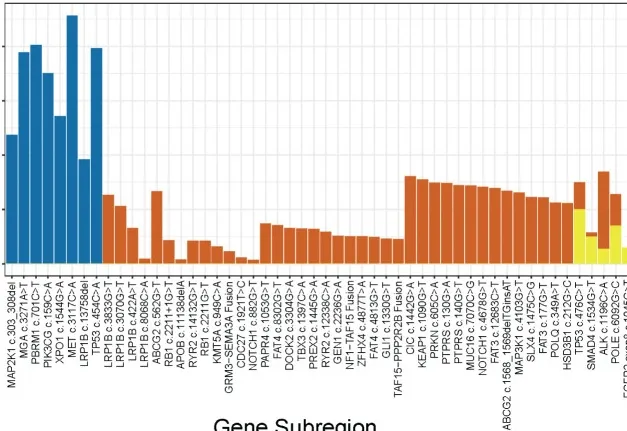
Molecular features of the 2 patients. (B) Comparison of mutation sites and their mutation frequencies.
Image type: pathology (immunostaining)